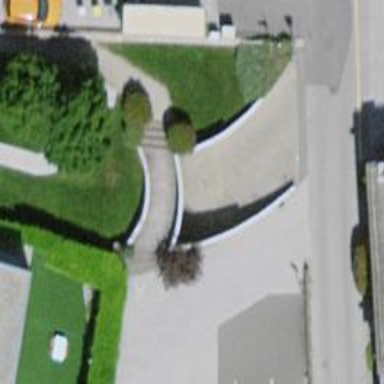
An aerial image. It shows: Parking entrance.